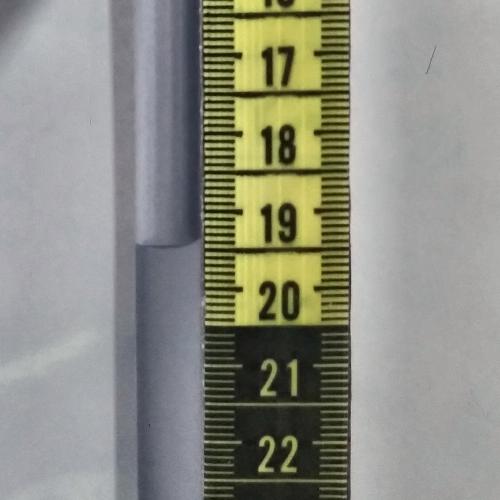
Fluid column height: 19.4 cm